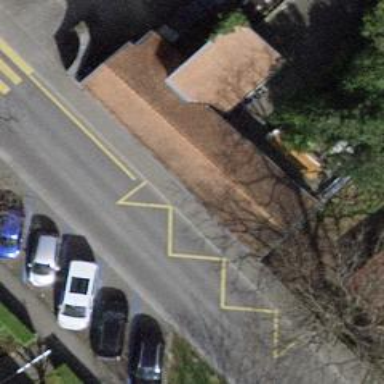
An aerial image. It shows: Asphalt sidewalk leading to public transport platform.